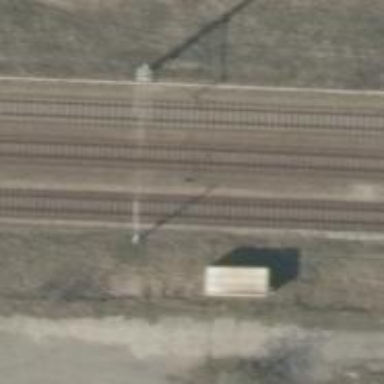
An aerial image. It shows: Railway milestone with catenary mast.